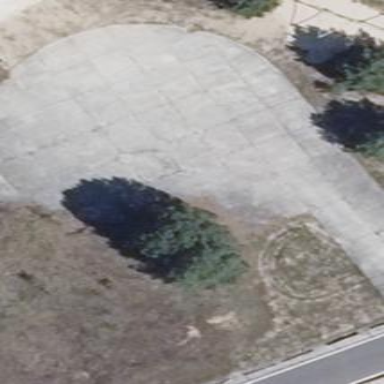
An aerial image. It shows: Service road with concrete surface.